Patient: sex M, age 68
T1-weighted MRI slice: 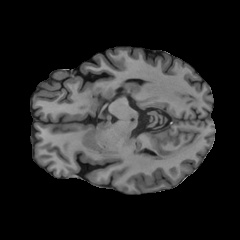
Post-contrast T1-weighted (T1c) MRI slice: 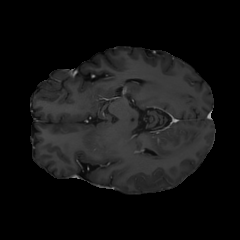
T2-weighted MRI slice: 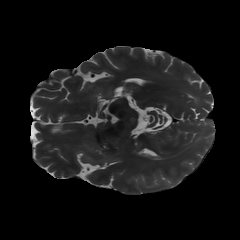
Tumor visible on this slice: no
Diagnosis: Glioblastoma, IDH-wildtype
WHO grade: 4